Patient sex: M
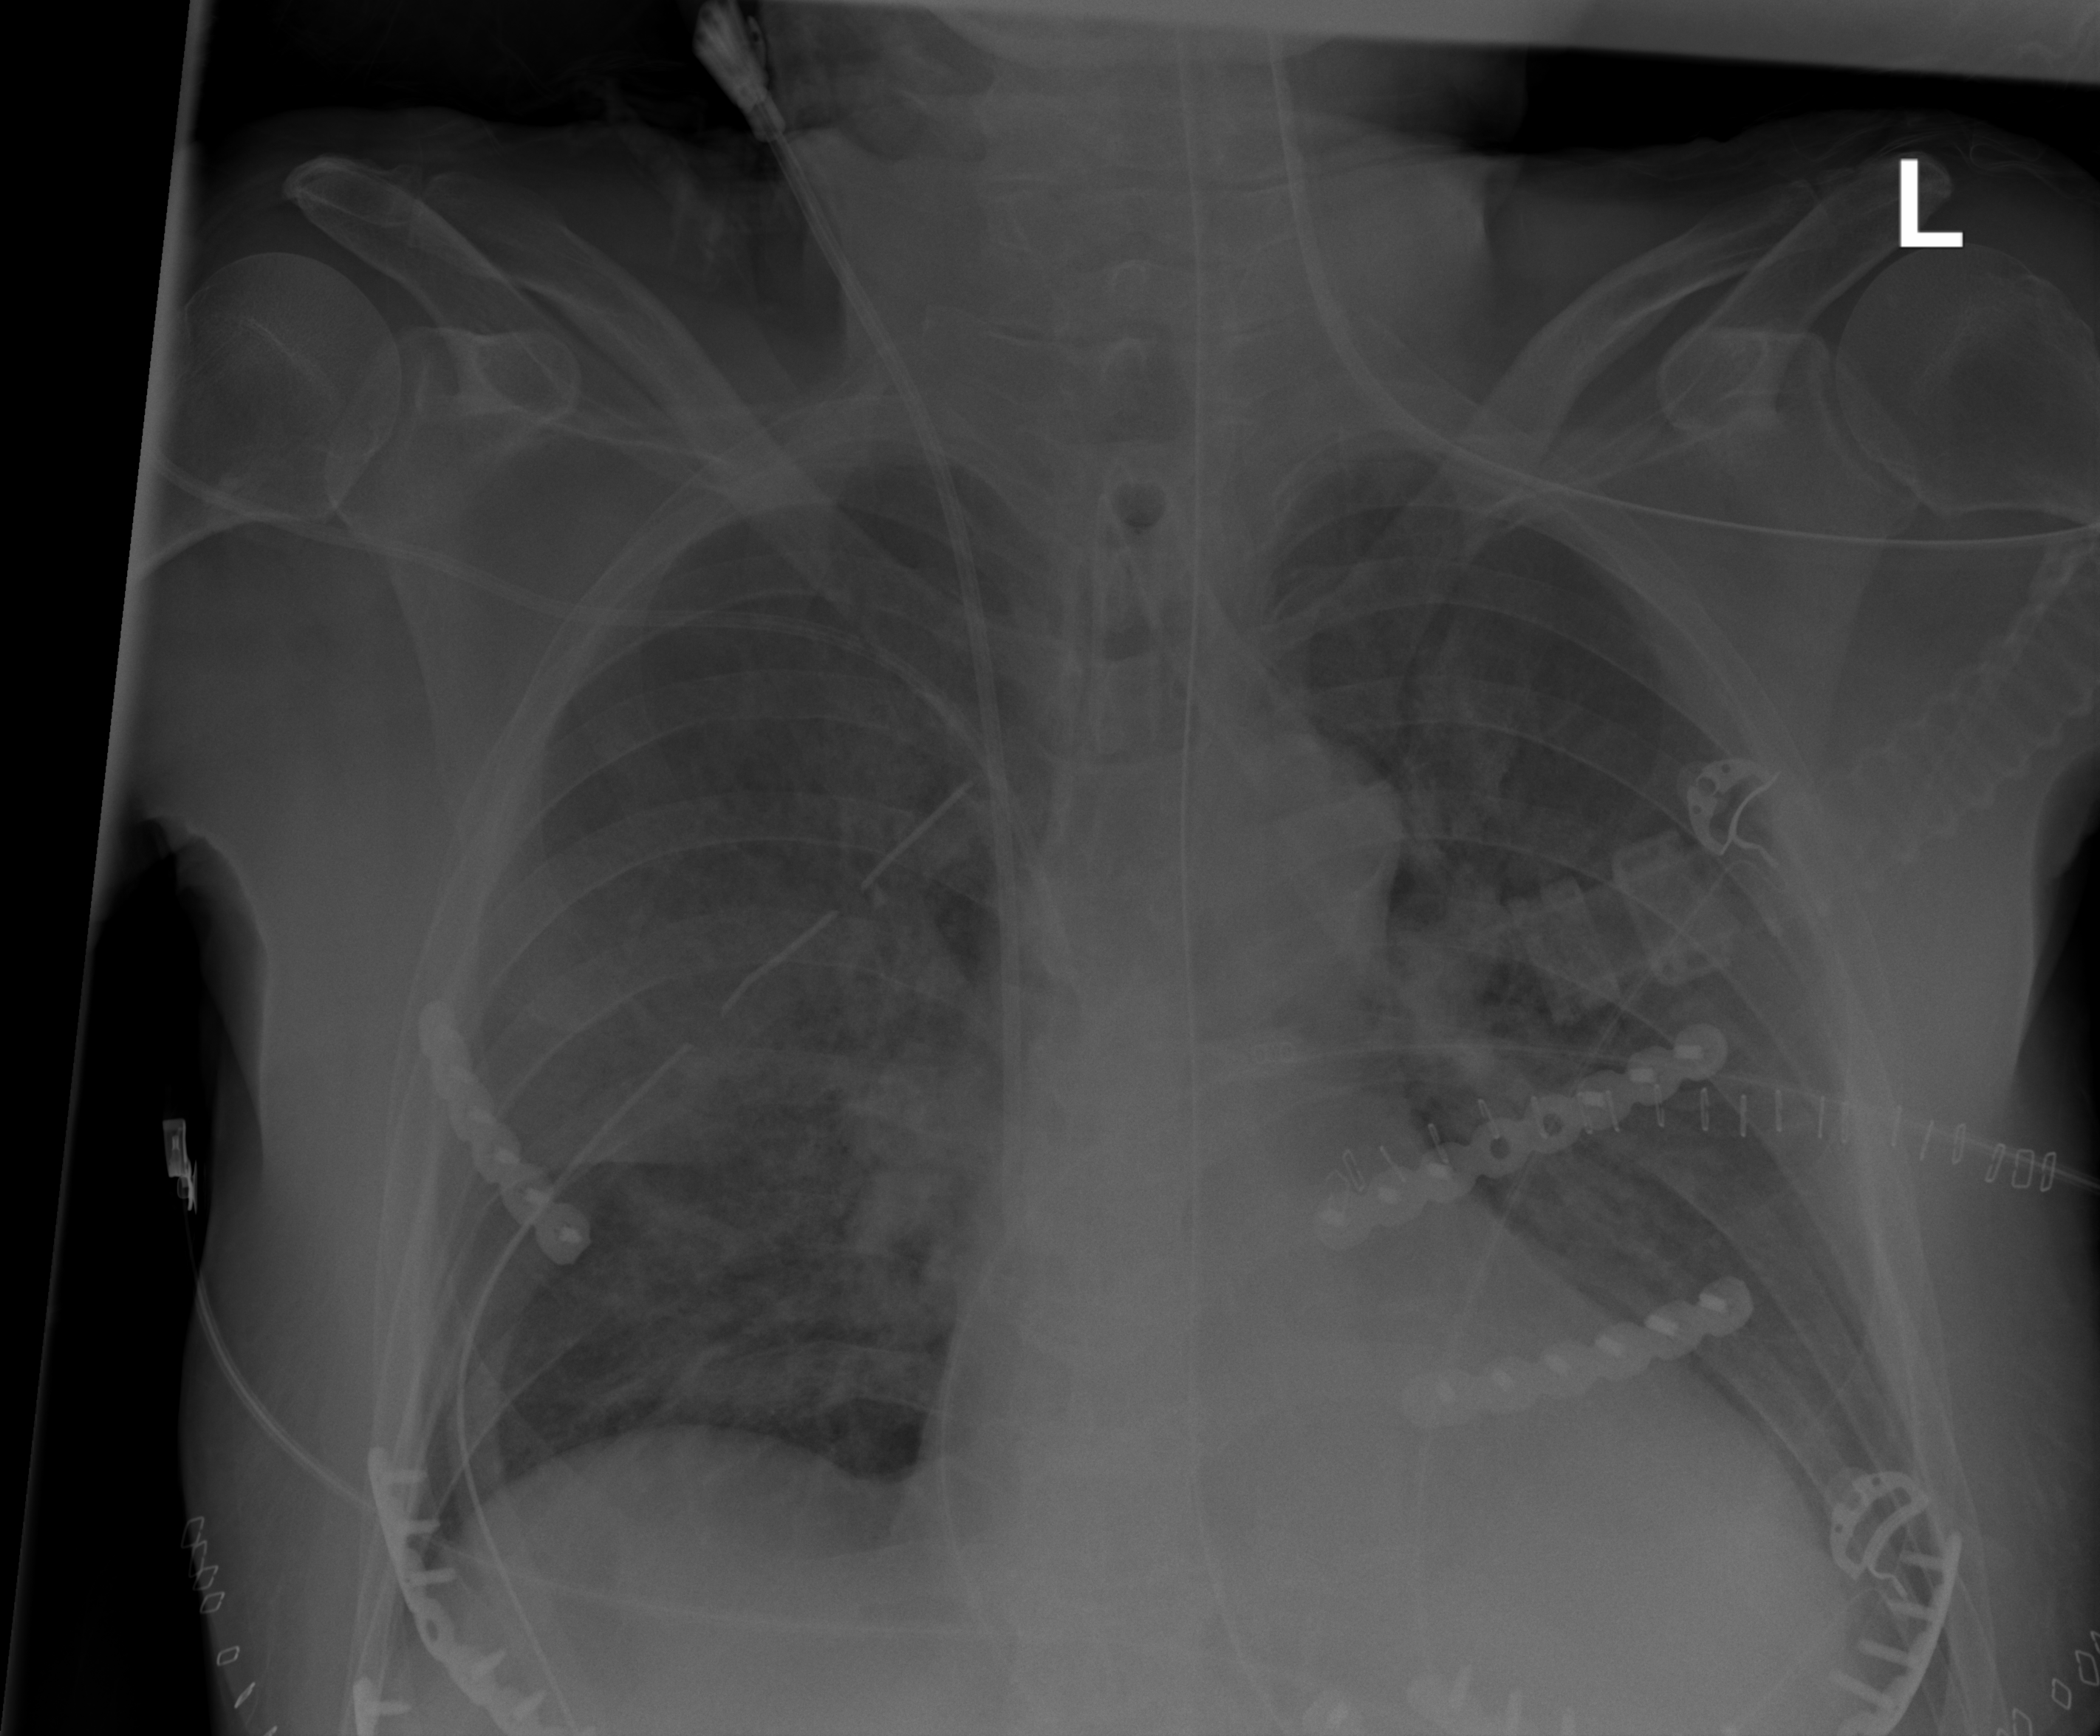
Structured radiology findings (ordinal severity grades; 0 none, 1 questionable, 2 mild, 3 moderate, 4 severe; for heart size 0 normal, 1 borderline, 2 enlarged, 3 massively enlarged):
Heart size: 2
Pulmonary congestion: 3
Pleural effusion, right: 0
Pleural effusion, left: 1
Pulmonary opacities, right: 2
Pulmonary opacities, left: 2
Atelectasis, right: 0
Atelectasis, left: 0